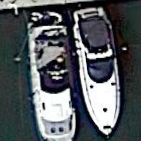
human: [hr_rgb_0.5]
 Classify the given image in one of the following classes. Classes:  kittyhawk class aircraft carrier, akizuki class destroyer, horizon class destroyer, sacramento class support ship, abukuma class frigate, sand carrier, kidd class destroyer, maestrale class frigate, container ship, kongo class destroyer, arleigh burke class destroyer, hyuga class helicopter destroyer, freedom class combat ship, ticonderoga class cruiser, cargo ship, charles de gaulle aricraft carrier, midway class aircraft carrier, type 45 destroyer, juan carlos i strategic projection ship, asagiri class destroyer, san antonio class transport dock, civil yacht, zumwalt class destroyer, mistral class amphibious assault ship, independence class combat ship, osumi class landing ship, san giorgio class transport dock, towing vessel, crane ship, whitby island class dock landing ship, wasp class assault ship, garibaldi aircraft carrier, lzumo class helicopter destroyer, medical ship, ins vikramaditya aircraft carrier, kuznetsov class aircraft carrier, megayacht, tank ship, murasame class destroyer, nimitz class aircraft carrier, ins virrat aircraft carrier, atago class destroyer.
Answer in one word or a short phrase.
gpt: Civil yacht